【题型】解答题　【知识点】解析几何　【难度】medium
已知双曲线 \(\Gamma: x^2 - \frac{y^2}{3} = 1\) 的右焦点为 \(F\)，过点 \(F\) 的直线 \(l\) 交双曲线 \(\Gamma\) 右支于 \(A\)、\(B\) 两点（点 \(A\) 在 \(x\) 轴上方），点 \(C\) 在双曲线 \(\Gamma\) 上，直线 \(AC\) 交 \(x\) 轴于点 \(Q\)（点 \(Q\) 在点 \(F\) 的右侧）。

(1) 求双曲线 \(\Gamma\) 的渐近线方程；

(2) 若点 \(A(2,3)\)，且 \(\tan \angle BAC = \frac{1}{2}\)，求点 \(C\) 的坐标；

(3) 若 \(\triangle ABC\) 的重心 \(G\) 在 \(x\) 轴上，记 \(\triangle AFG\)、\(\triangle CQG\) 的面积分别为 \(S_1\)、\(S_2\)，求 \(\frac{S_1}{S_2}\) 的最小值。
【解答】
【答案】
(1) \(y = \pm \sqrt{3}x\)

(2) 点 \(C\) 的坐标为 \((26, -45)\)

(3) \(\frac{S_1}{S_2}\) 的最小值为 \(\frac{\sqrt{3}}{2} + 1\)

【分析】
(1) 根据双曲线方程即可得其渐近线方程；

(2) 由点 \(A(2,3)\) 可得 \(B(2,-3)\)，从而可利用三角形外角关系从而可得直线 \(AC\) 的斜率，将直线 \(AC\) 方程代入双曲线方程求解即可得点 \(C\) 的坐标；

(3) 设直线 \(AB: x = ty + 2\)，\(A(x_1,y_1)\)，\(B(x_2,y_2)\)，\(C(x_3,y_3)\)，代入双曲线方程得交点坐标关系，由重心可得 \(y_1 + y_2 + y_3 = 0\)，根据点线关系即可得 \(t\) 的范围，再结合三角形面积关系得 \(\frac{S_1}{S_2}\) 与 \(t\) 的关系，由基本不等式可得最值。

【详解】
(1) 已知双曲线 \(\Gamma: x^2 - \frac{y^2}{3} = 1\)，则 \(a = 1\)，\(b = \sqrt{3}\)，所以双曲线方程为 \(y = \pm \sqrt{3}x\)；

(2) 双曲线 \(\Gamma: x^2 - \frac{y^2}{3} = 1\) 的右焦点 \(F(2,0)\)，

又 \(A(2,3)\)，所以 \(AB \perp OF\)，则 \(B(2,-3)\)，

因为 \(\tan \angle BAC = \frac{1}{2}\)，所以 \(k_{AC} = \tan\left(\angle BAC + \frac{\pi}{2}\right) = -\frac{1}{\tan \angle BAC} = -2\)，

则直线 \(AC: y - 3 = -2(x - 2)\)，即 \(y = -2x + 7\)，

所以 \(\begin{cases} x^2 - \dfrac{y^2}{3} = 1 \\ y = -2x + 7 \end{cases} \Rightarrow x^2 - 28x + 52 = 0\)，解得 \(x_1 = 2, x_2 = 26\)，即 \(x_C = 26\)，

则 \(y_C = -2 \times 26 + 7 = -45\)，所以点 \(C\) 的坐标为 \((26, -45)\)；

(3) 设直线 \(AB: x = ty + 2, A(x_1, y_1), B(x_2, y_2), C(x_3, y_3)\)，

\(\begin{cases} x = ty + 2 \\ x^2 - \dfrac{y^2}{3} = 1 \end{cases} \Rightarrow (3t^2 - 1)y^2 + 12ty + 9 = 0, t^2 \neq \dfrac{1}{3}\)，\(\Delta = 36(t^2 + 1) > 0\)

则 \(y_1 + y_2 = -\dfrac{12t}{3t^2 - 1}, y_1y_2 = \dfrac{9}{3t^2 - 1}\)。

因为直线 \(l\) 过点 \(F\) 且与双曲线 \(\Gamma\) 右支交于 \(A、B\) 两点，所以 \(t \in \left( -\dfrac{\sqrt{3}}{3}, \dfrac{\sqrt{3}}{3} \right)\)，

又因为 \(\triangle ABC\) 的重心 \(G\) 在 \(x\) 轴上，所以 \(y_1 + y_2 + y_3 = 0\)，

由点 \(Q\) 在点 \(F\) 的右侧，可得 \(y_3 < 0\)，所以 \(y_1 + y_2 > 0\)，解得 \(t > 0\)，所以 \(t \in \left( 0, \dfrac{\sqrt{3}}{3} \right)\)，

而 \(|y_1 - y_2| = \sqrt{(y_1 + y_2)^2 - 4y_1y_2}\)，代入可得 \(y_1 - y_2 = \dfrac{6\sqrt{t^2 + 1}}{3t^2 - 1}\)，

所以 \(\dfrac{S_1}{S_2} = \dfrac{S_{\triangle AQG}}{S_{\triangle CQG}} = \dfrac{\dfrac{|AF|}{|AB|}}{\dfrac{|CQ|}{|AC|}} = \dfrac{y_1}{y_1 - y_2} \cdot \dfrac{y_1 - y_3}{y_1 + y_2} = \dfrac{y_1}{y_1 - y_2} \cdot \dfrac{(y_1 + y_2 + y_1)(y_1 - y_2)}{(y_1 - y_2)(y_1 + y_2)} = \dfrac{y_1 + y_2}{y_1 - y_2} + 1 - \dfrac{y_1y_2}{(y_1 - y_2)(y_1 + y_2)}\)

代入化简可得：\(\dfrac{S_1}{S_2} = \dfrac{13t^2 + 1}{8\sqrt{t^2 + 1}} + 1\)，

所以 \(\dfrac{S_1}{S_2} = \dfrac{13t^2 + 1}{8\sqrt{t^2 + 1}} + 1 = \dfrac{12t^2}{8\sqrt{t^2 + 1}} + \dfrac{t^2 + 1}{8\sqrt{t^2 + 1}} + 1 \geq 2\sqrt{\dfrac{12t^2}{8\sqrt{t^2 + 1}} \cdot \dfrac{t^2 + 1}{8\sqrt{t^2 + 1}}} + 1 = \dfrac{\sqrt{3}}{2} + 1\)，

当且仅当 \(t = \dfrac{\sqrt{11}}{11}\) 时等号成立，所以 \(\dfrac{S_1}{S_2}\) 的最小值为 \(\dfrac{\sqrt{3}}{2} + 1\)。

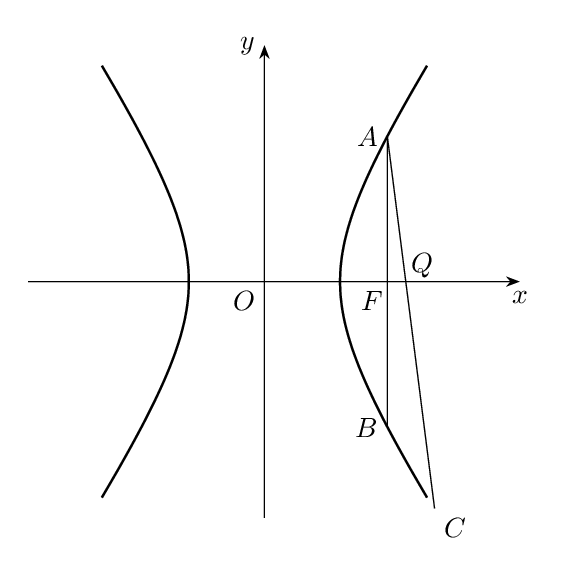
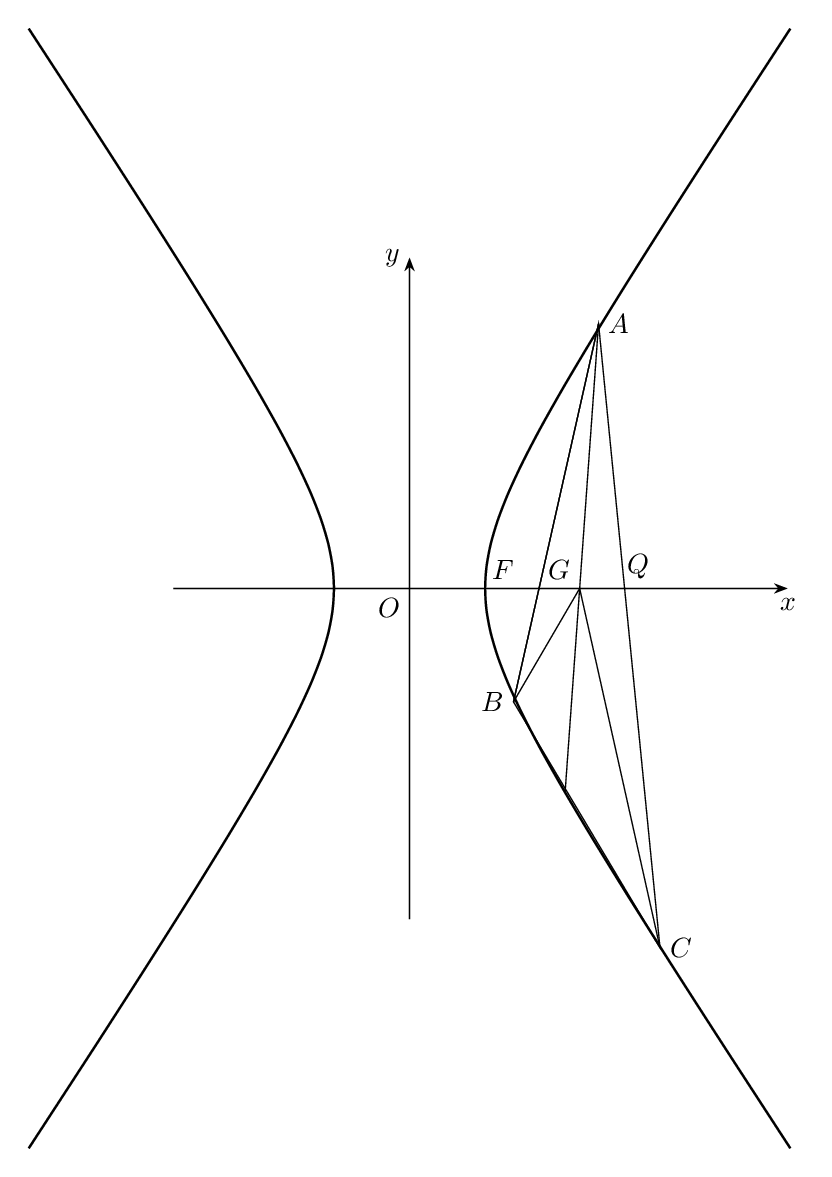